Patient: sex F, age 56
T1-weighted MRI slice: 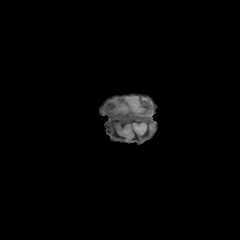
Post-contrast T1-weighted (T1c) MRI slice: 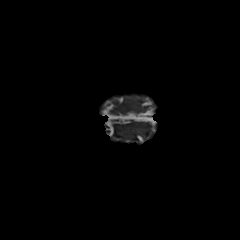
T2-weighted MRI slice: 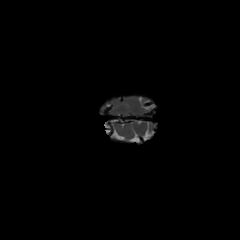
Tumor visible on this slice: no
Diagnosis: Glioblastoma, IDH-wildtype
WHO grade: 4